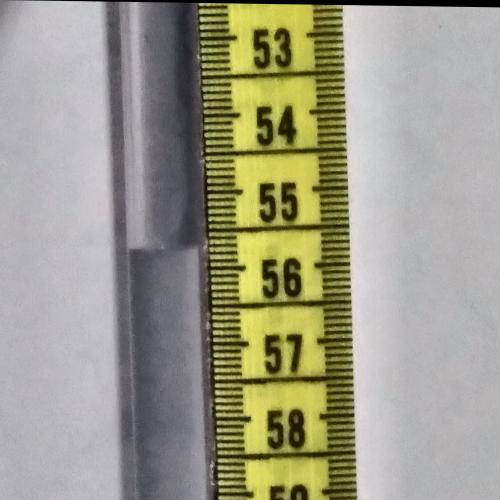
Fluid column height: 55.7 cm